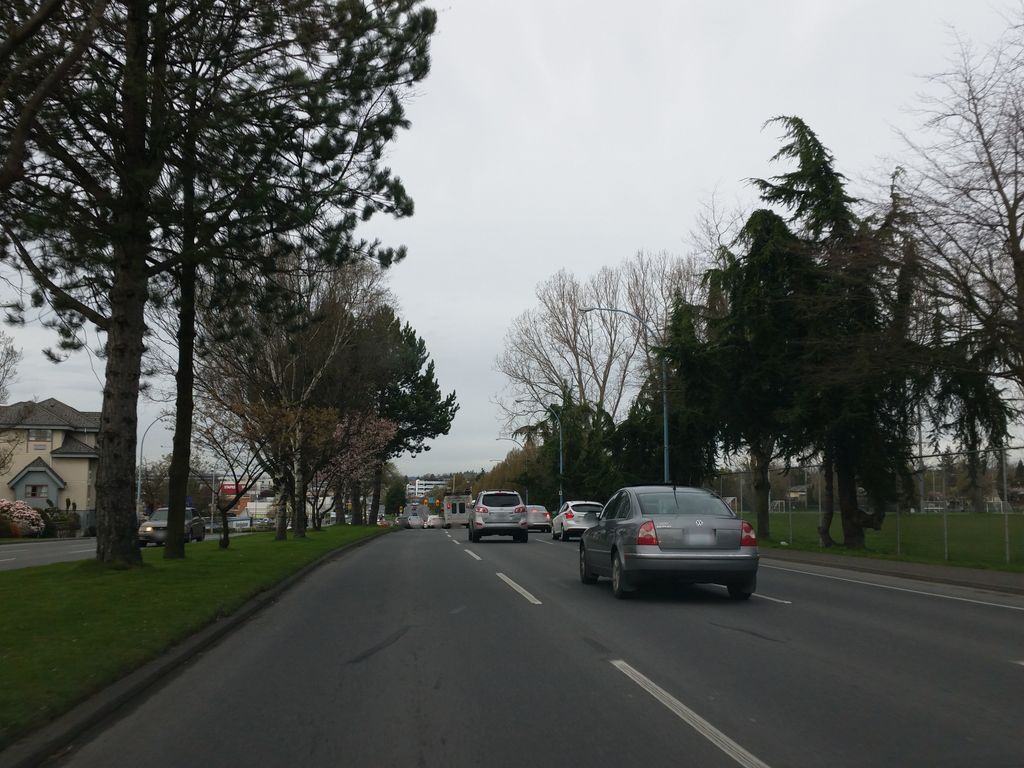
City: victoria